Question: I have seen similar type of threads in this site, most of them suggested rebooting machine or closing xcode. But I believe this is not the concrete solution. I have attached an image, which shows occurrence of this error in my C++ project for ios. I want you people to look at it and help me. I am really stucked on it.

It will be really helpful if I get a clue to solve this.
Thanks in advance!
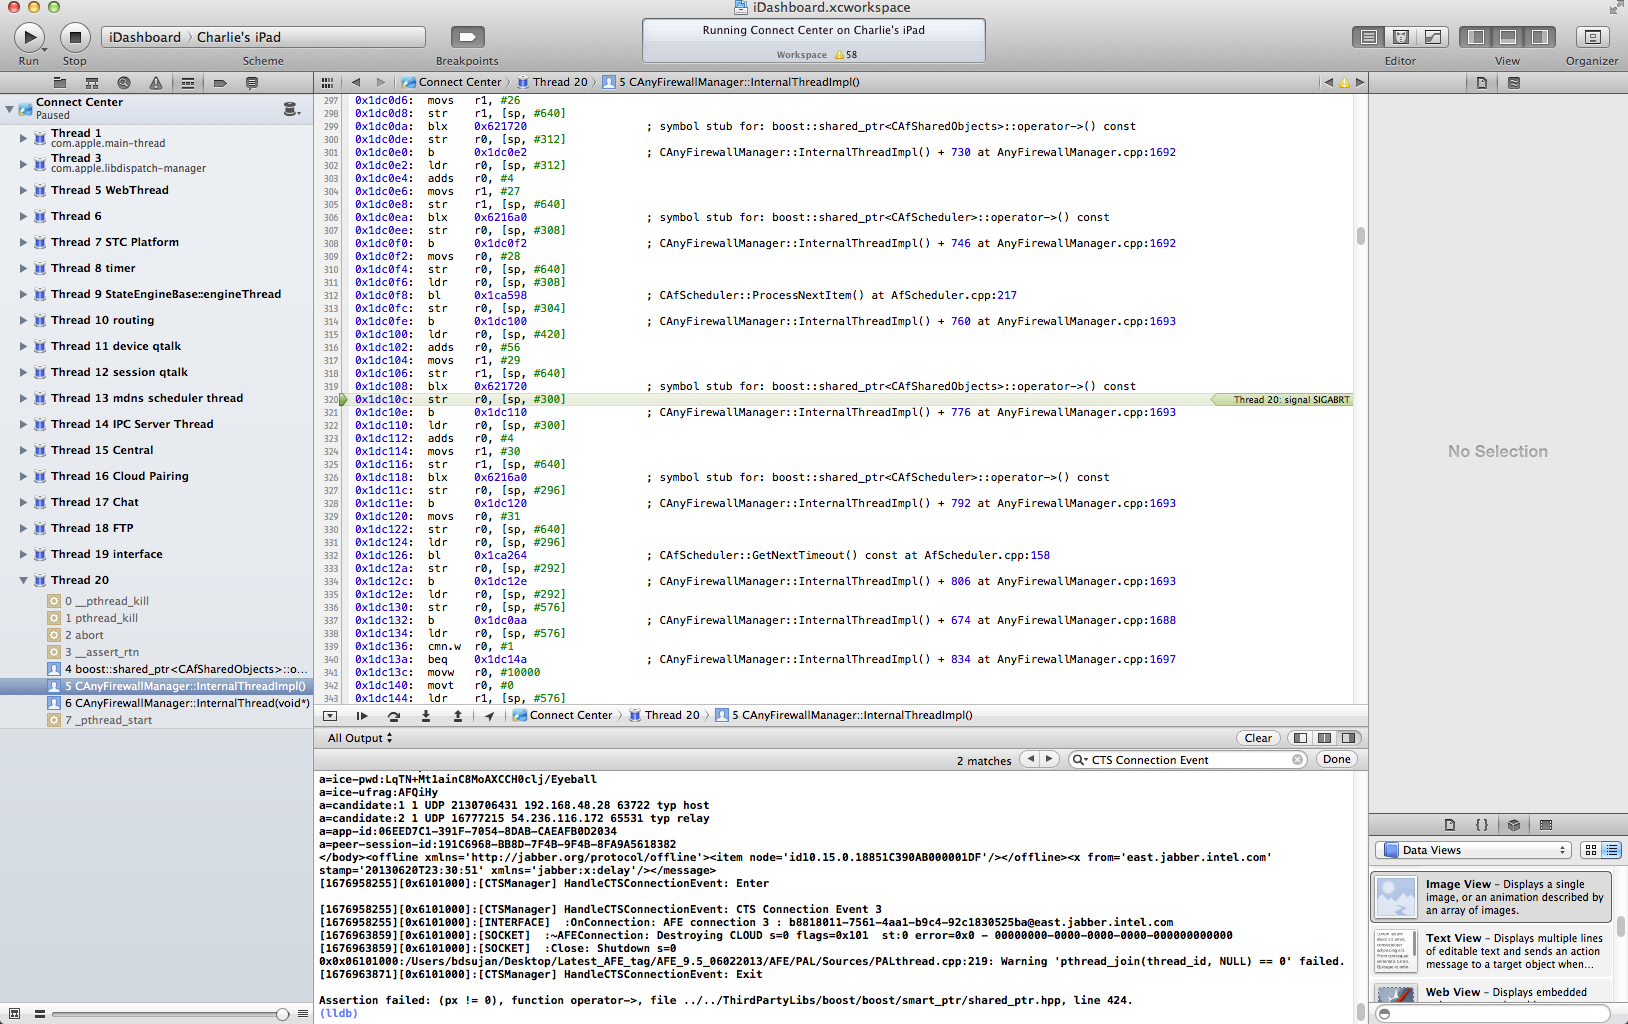
Answer: This issue is fixed. I am answering this question to let the user know about the issue. The cause of the issue was actually in the GUI. Some null pointer was the cause of the crash. So I have added null checks to resolve the crash. Null checks make code freaky but indeed a helpful way to resolve the similar type of crash as this.